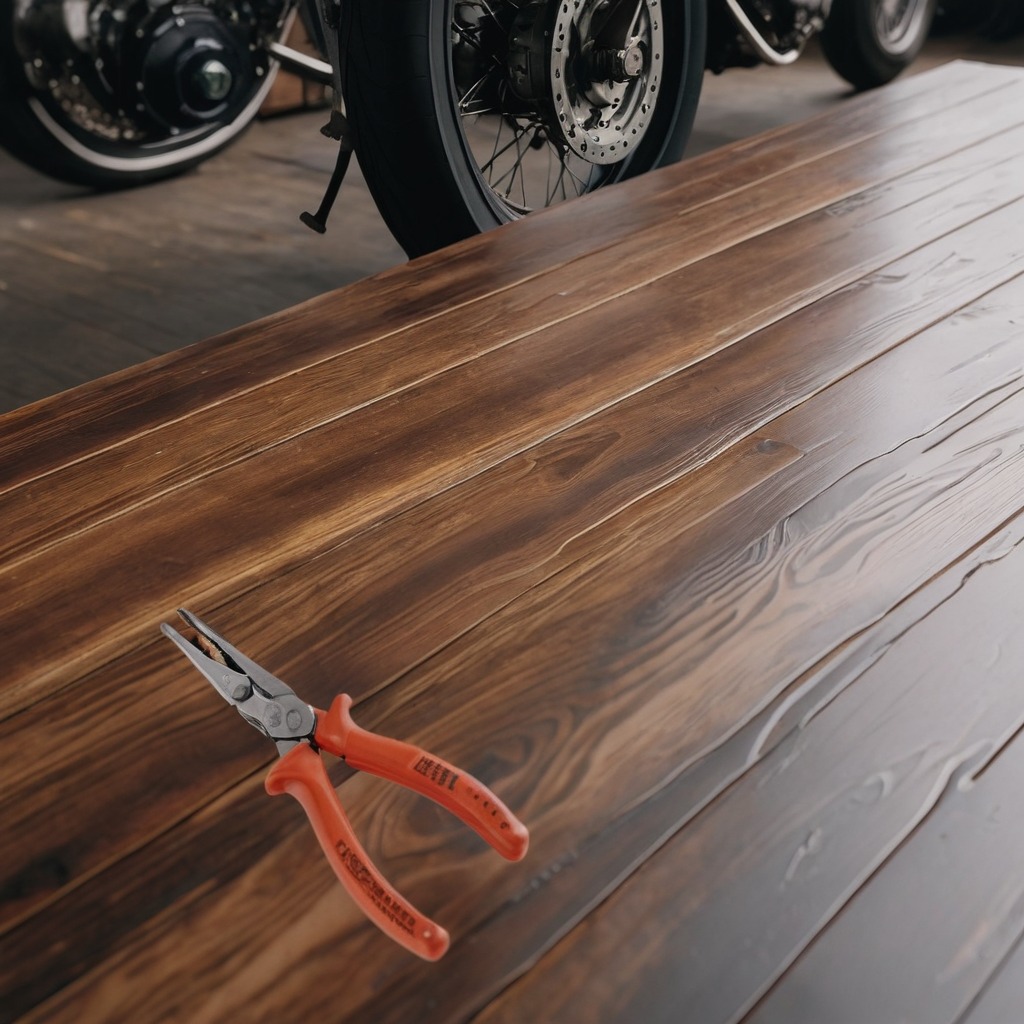
A plier is lying on the wooden table in the vintage motorcycle garage.